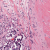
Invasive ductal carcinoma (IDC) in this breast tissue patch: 1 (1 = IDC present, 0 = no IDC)